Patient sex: M
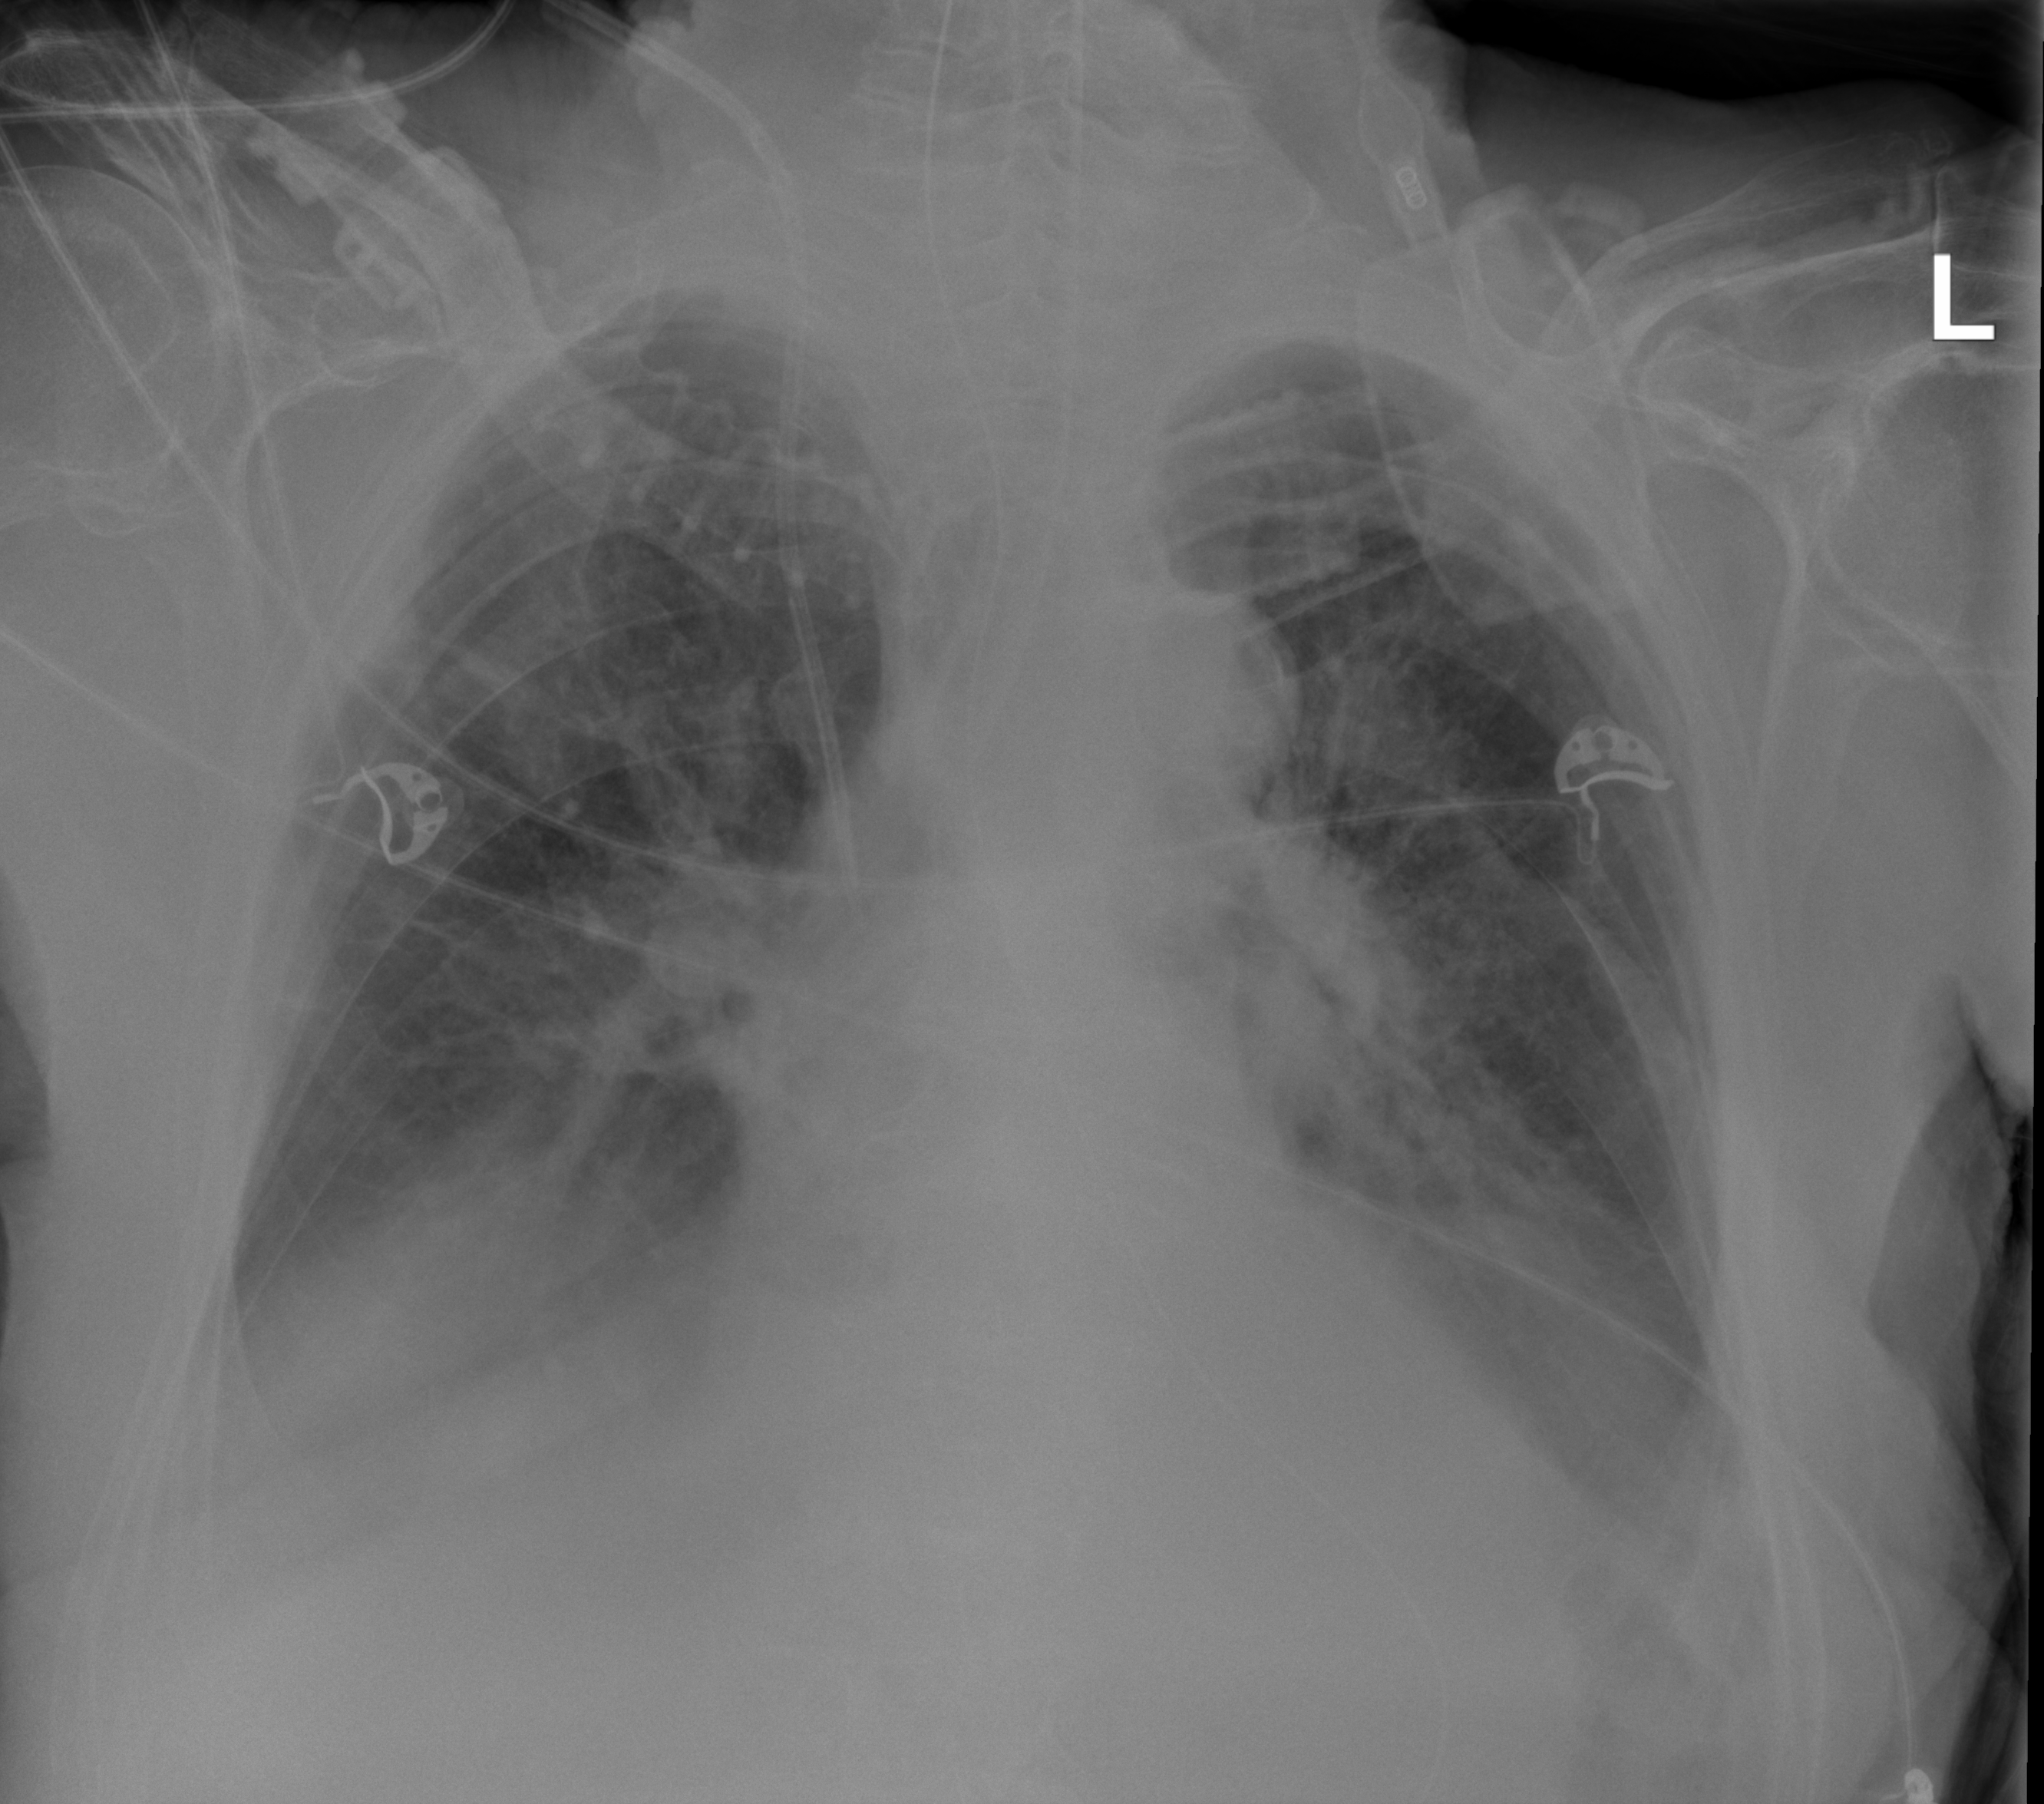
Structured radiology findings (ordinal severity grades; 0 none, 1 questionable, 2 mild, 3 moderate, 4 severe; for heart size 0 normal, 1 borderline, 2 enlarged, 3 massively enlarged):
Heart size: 2
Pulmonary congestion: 3
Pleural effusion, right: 2
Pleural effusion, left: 2
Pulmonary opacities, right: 2
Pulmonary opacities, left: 2
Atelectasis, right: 2
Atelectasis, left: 2